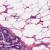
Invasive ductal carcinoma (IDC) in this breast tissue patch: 0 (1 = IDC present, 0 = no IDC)